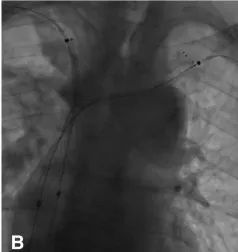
Bilateral kissing stents deployment (a 14-mm nominal diameter, and ,150-, and ,100-mm nominal lengths, Sinus-XL Flex, Optimed).
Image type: radiology (x_ray)